Field crop: maize
Growth stage: 2
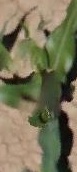
Species: maize